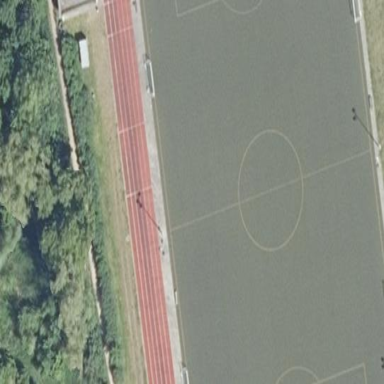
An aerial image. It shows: Soccer pitch for leisureland activities.